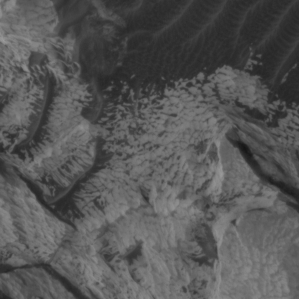
Label: non_frost